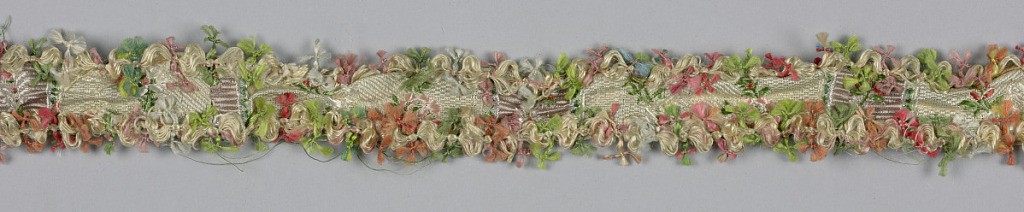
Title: Trimming
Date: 1750–99
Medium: silk Technique: plain compound cloth brocaded with trimming
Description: Fragments of white floral dress silk with polychrome silk fly-fringe  trimming.